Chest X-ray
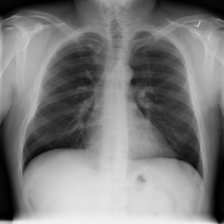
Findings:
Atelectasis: negative
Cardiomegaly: negative
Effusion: negative
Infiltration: negative
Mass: negative
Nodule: negative
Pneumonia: negative
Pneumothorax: negative
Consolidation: negative
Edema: negative
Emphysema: negative
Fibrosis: negative
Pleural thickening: negative
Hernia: negative